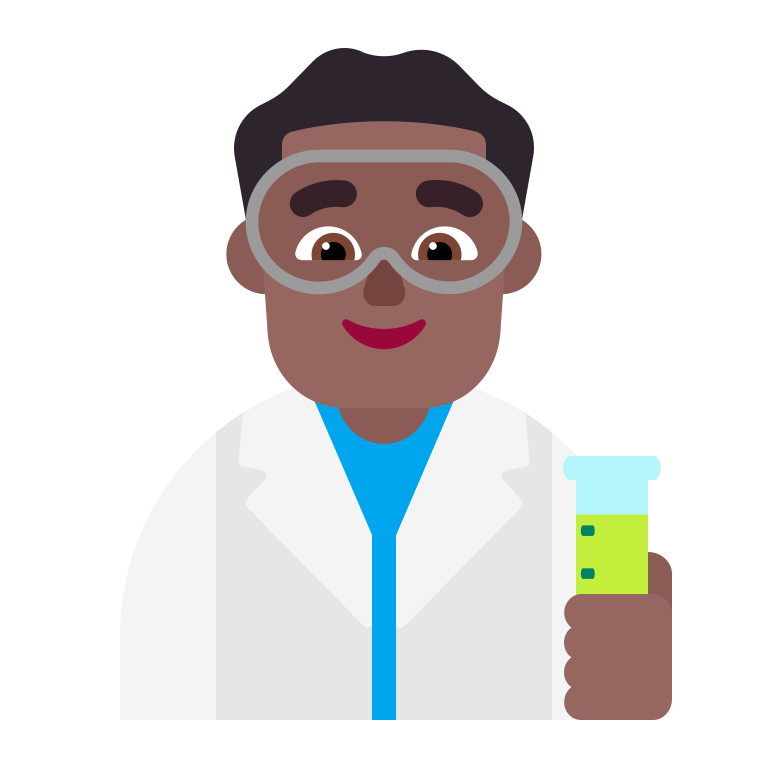
man scientist flat  dark